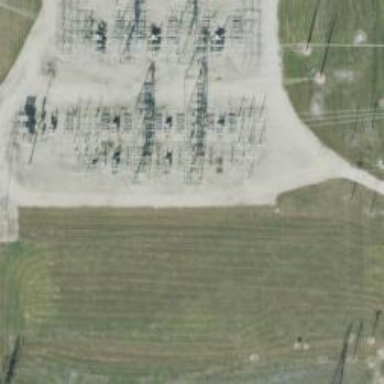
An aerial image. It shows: Switch for power supply.